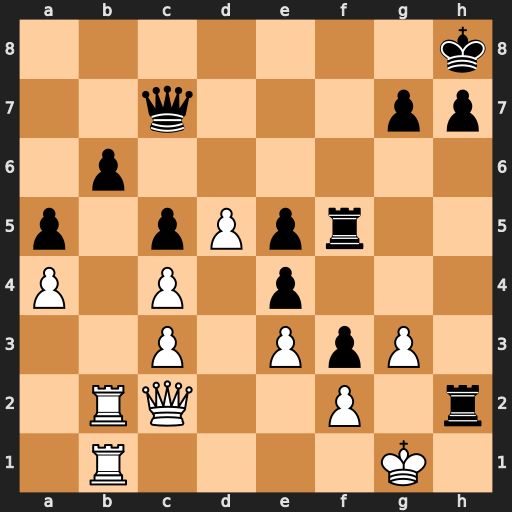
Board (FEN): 7k/2q3pp/1p6/p1pPpr2/P1P1p3/2P1PpP1/1RQ2P1r/1R4K1
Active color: w
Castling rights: -
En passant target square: -
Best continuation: Rxb6 Rg2+ Kf1 Rf8 Qxe4